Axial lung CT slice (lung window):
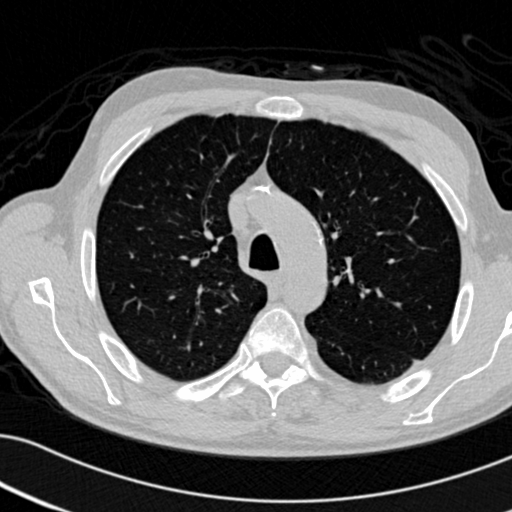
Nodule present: no